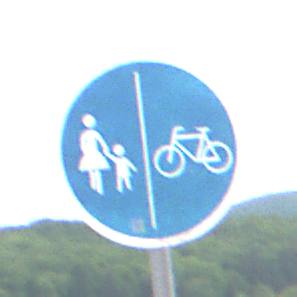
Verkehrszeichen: GetrennterRadUndGehwegRadwegRechts
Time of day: Midday
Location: Outdoor (RoadRail)
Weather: PartlyCloudy
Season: NotSpecified
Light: Natural